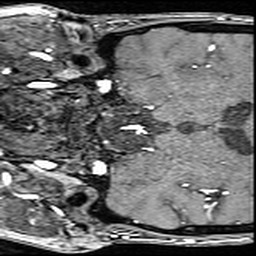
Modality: angio
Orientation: coronal
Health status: ill
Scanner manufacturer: siemens
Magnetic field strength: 3 T
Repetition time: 0.023 s
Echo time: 0.00418 s